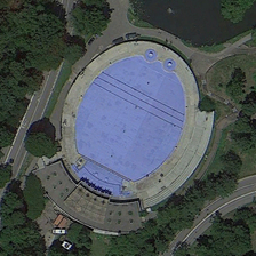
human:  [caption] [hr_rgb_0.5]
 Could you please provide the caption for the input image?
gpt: Many green trees are surrounded by oval buildings.

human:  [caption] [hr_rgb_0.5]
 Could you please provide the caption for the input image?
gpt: Many green trees surround an oval building.

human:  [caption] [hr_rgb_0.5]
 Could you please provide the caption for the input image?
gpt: Many green trees surround the oval building.

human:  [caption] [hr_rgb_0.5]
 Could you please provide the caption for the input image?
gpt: Many green trees are surrounded by oval buildings.

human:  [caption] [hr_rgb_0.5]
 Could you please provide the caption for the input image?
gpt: Many green trees are surrounded by oval buildings.